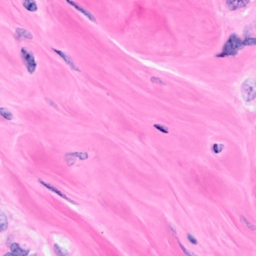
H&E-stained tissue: Breast